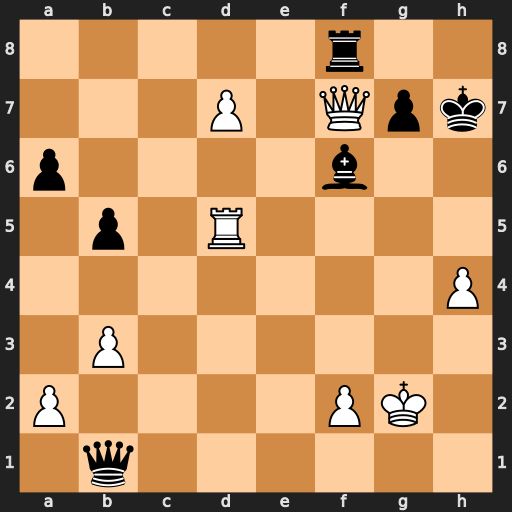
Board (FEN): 5r2/3P1Qpk/p4b2/1p1R4/7P/1P6/P4PK1/1q6
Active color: w
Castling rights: -
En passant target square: -
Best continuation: Rh5#